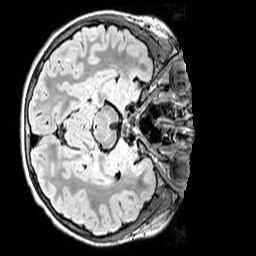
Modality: FLAIR
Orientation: axial
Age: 11
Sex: male
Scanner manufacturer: siemens
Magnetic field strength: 3 T
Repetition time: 5 s
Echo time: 0.388 s